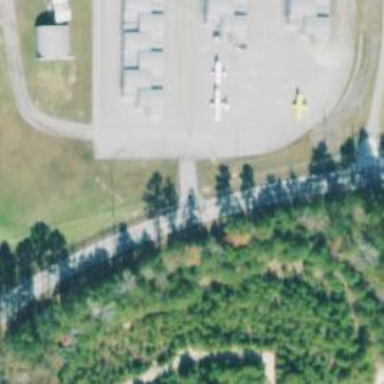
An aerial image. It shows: Image of taxiway at airport.